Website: apple
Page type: billing-address
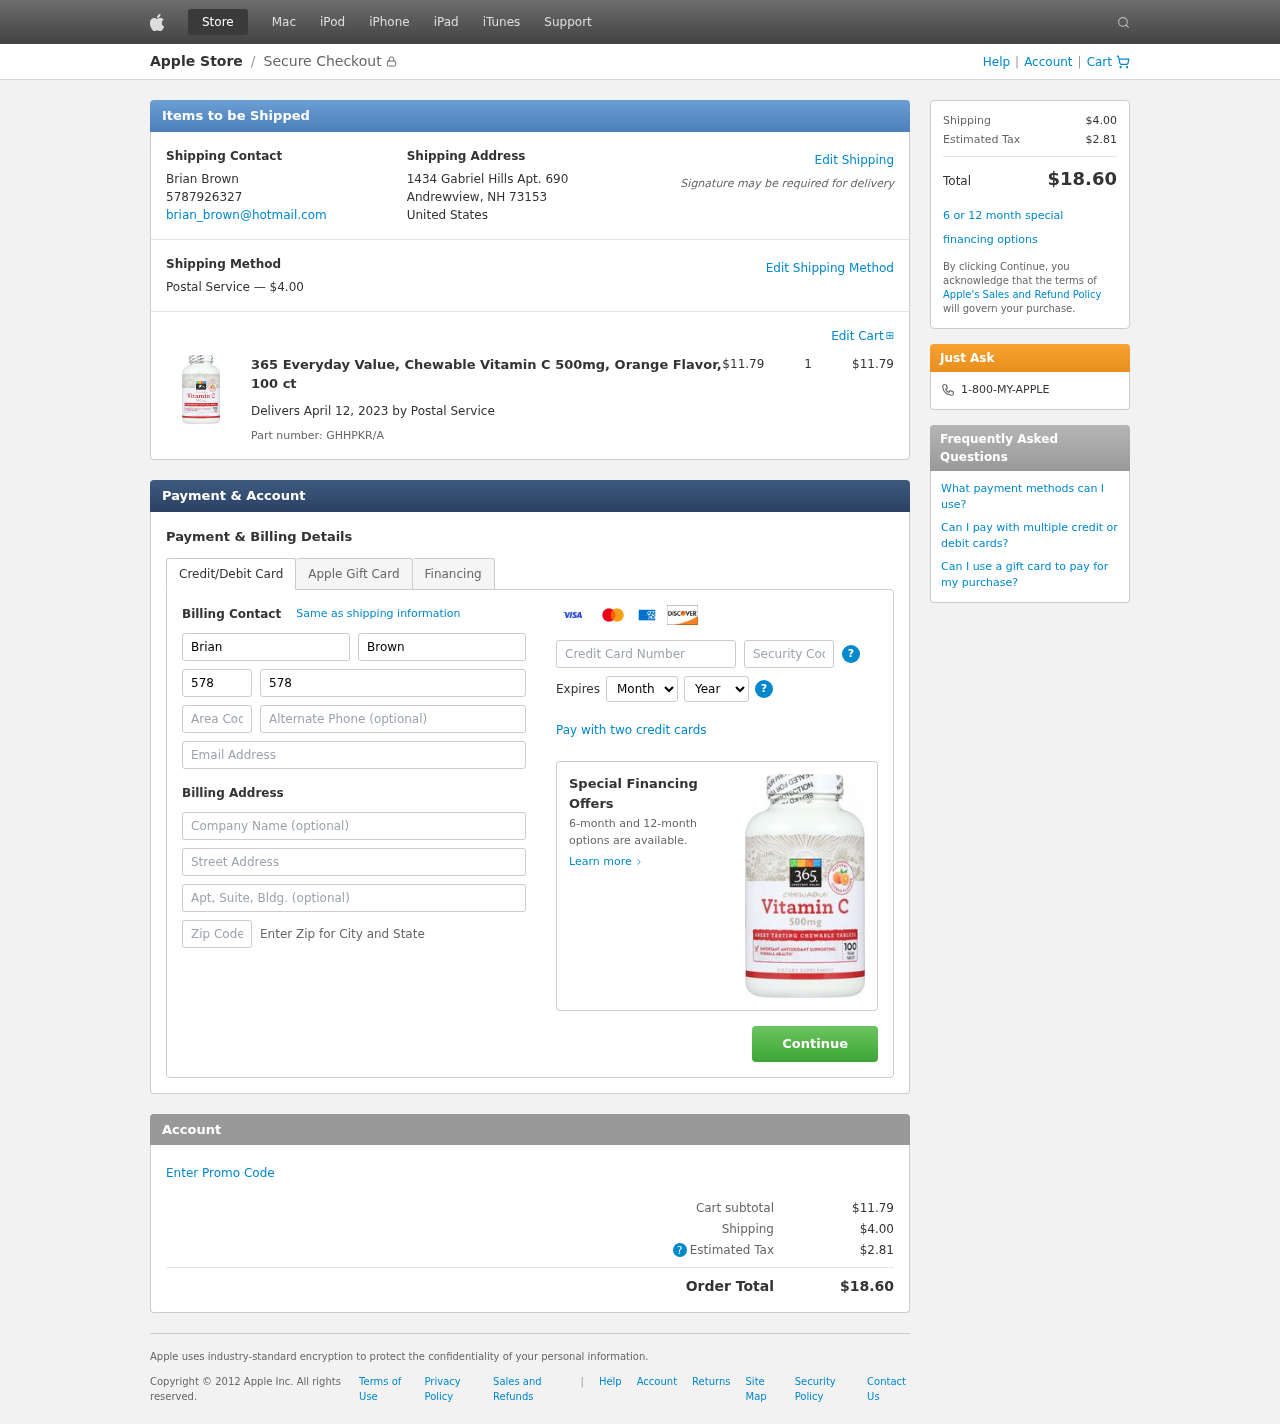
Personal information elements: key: PII_CARD_CVV
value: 708
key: PII_CARD_EXPIRY_MONTH
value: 10
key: PII_CARD_EXPIRY_YEAR
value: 26
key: PII_CARD_NUMBER
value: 2265 8616 0607 5936
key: PII_CITY_STATE_ZIP
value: Andrewview, NH 73153
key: PII_COMPANY
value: Thomas, Velazquez and Garcia
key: PII_COUNTRY
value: United States
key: PII_EMAIL
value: brian_brown@hotmail.com
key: PII_FIRSTNAME
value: Brian
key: PII_FULLNAME
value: Brian Brown
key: PII_LASTNAME
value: Brown
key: PII_PHONE
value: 5787926327
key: PII_PHONE_ALT
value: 8067797530
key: PII_PHONE_ALT_AREA
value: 806
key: PII_PHONE_AREA
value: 578
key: PII_POSTCODE2
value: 98270
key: PII_STREET
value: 1434 Gabriel Hills Apt. 690
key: PII_STREET2
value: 59229 Fowler Points
Product elements: key: PRODUCT1_NAME
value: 365 Everyday Value, Chewable Vitamin C 500mg, Orange Flavor, 100 ct
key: PRODUCT1_PRICE
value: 11.79
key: PRODUCT1_QUANTITY
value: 1
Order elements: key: ORDER_SHIPPING_COST
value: $4.00
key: ORDER_SUBTOTAL
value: $11.79
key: ORDER_DELIVERY_DATE
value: April 12, 2023
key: ORDER_PART_NUMBER
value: GHHPKR/A
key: ORDER_TAX
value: $2.81
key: ORDER_TOTAL
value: $18.60